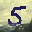
Label: 5